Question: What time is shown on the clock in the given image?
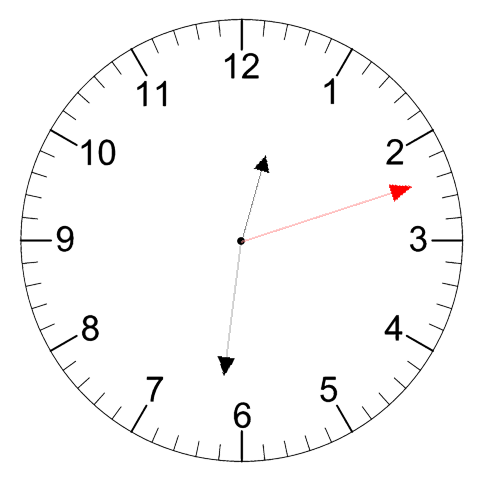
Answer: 12:31:12